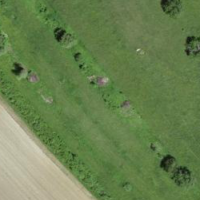
EUNIS habitat code: 25
Species observed at this site:
Locustella naevia